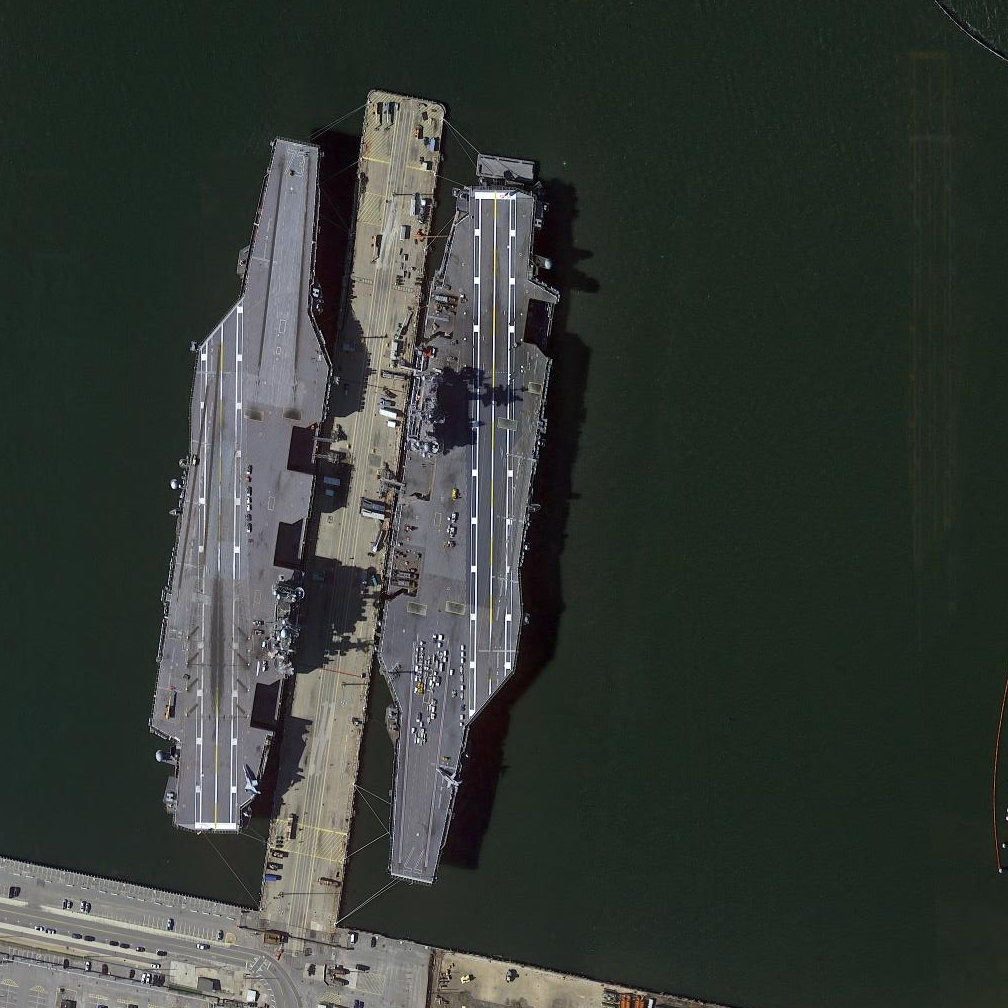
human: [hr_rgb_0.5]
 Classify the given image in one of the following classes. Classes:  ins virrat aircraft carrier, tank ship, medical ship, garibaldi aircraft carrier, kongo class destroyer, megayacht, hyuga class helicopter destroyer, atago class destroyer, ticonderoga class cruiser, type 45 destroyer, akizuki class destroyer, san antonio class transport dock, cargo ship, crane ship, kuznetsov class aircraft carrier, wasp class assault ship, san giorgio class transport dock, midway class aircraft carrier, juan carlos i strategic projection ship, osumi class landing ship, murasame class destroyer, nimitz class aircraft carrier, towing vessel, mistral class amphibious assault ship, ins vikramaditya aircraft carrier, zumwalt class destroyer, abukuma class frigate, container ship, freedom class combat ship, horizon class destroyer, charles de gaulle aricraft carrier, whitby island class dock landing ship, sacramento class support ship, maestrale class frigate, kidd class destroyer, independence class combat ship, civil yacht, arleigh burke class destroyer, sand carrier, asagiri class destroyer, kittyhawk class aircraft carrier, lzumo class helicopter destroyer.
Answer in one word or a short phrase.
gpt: Nimitz class aircraft carrier